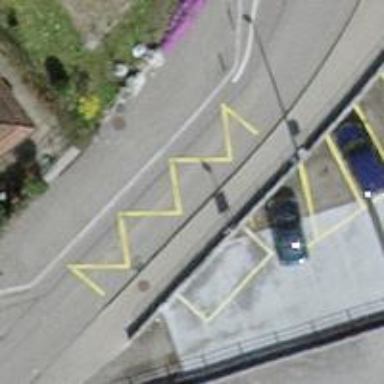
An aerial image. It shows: Bus stop with designated public transport stop position.